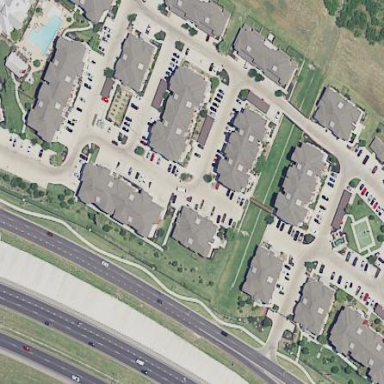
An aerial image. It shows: Residential area with apartments.